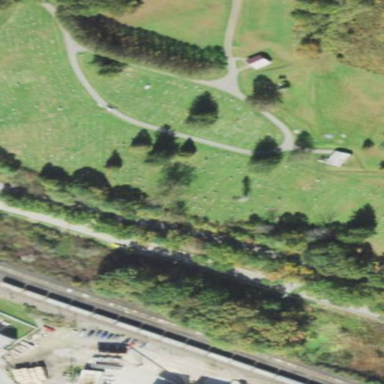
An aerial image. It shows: Cemetery.